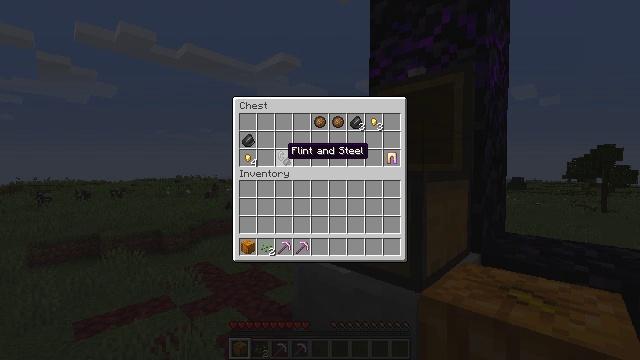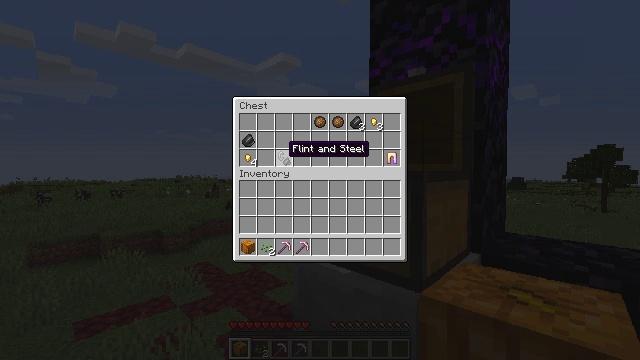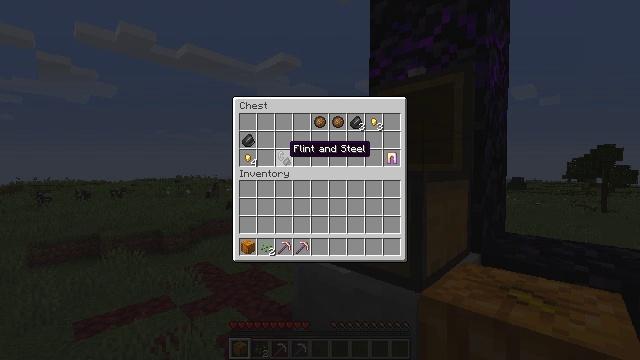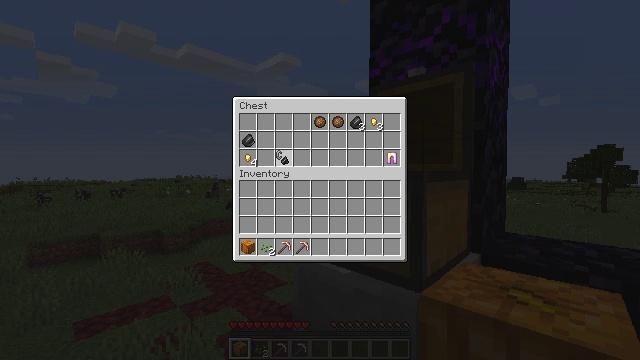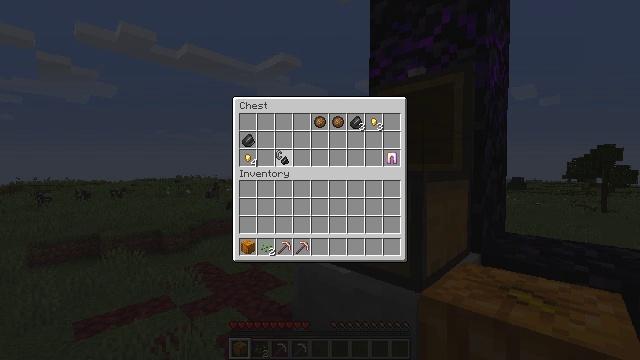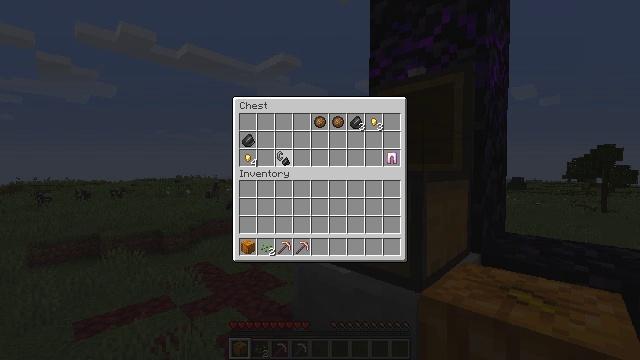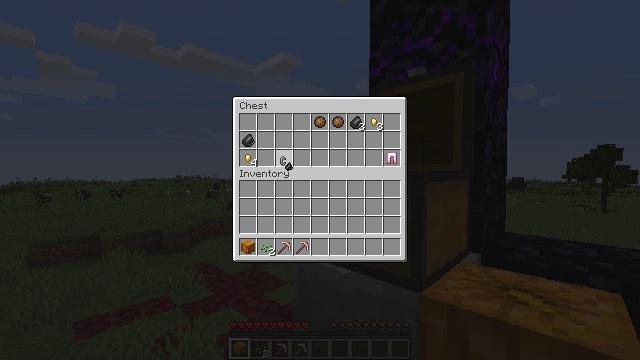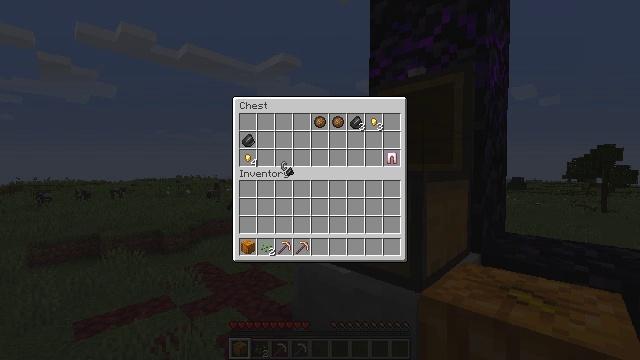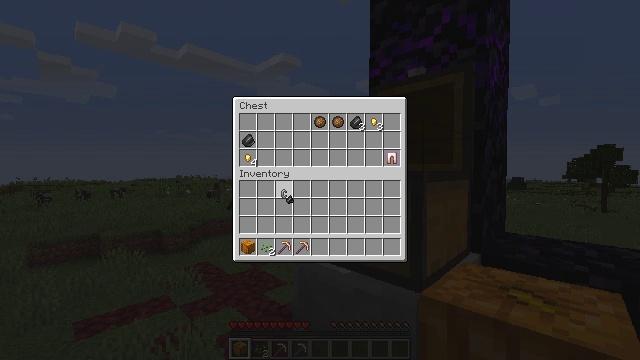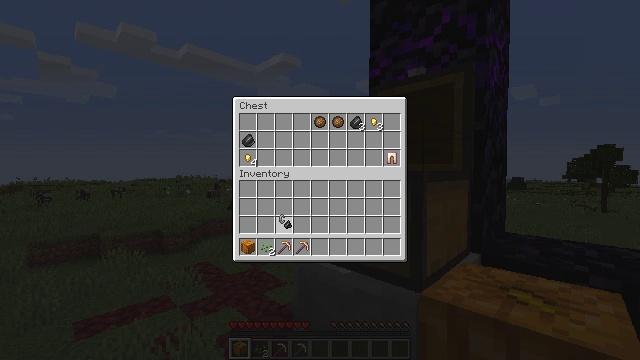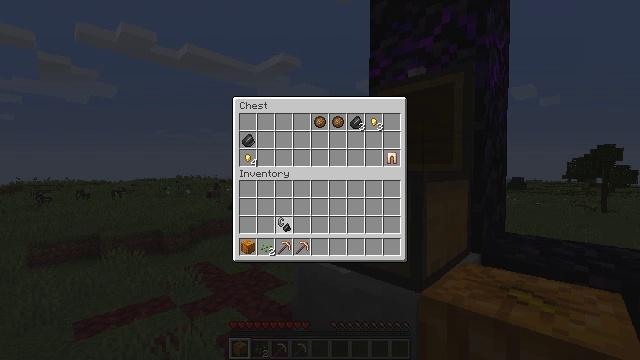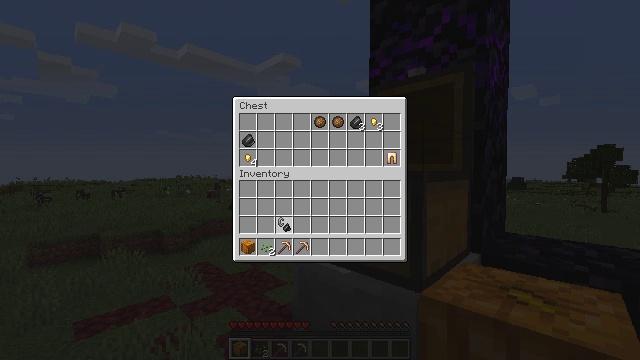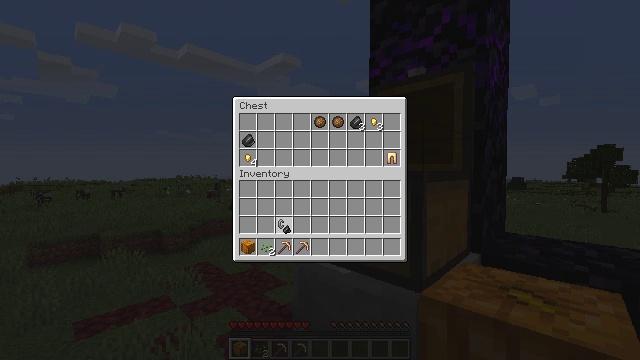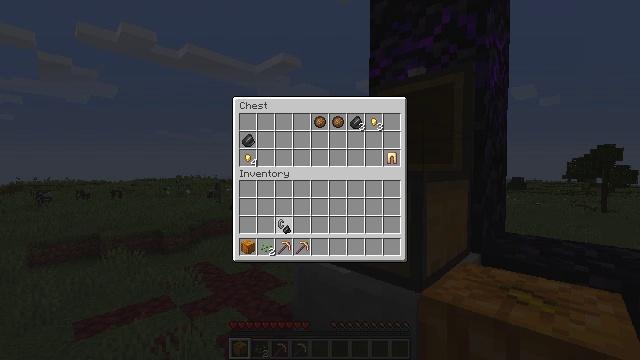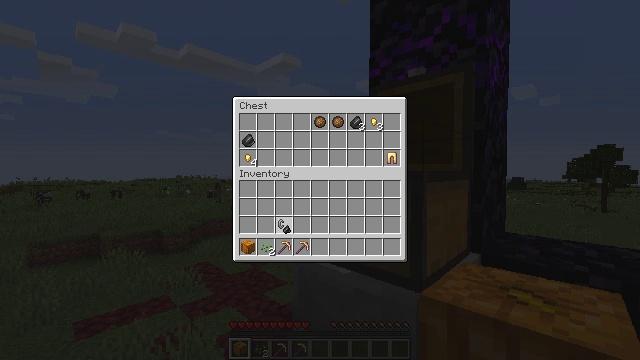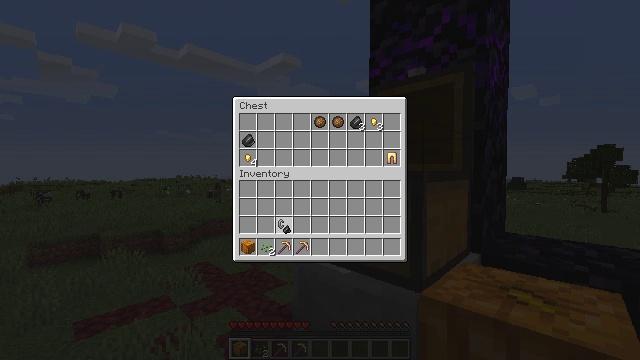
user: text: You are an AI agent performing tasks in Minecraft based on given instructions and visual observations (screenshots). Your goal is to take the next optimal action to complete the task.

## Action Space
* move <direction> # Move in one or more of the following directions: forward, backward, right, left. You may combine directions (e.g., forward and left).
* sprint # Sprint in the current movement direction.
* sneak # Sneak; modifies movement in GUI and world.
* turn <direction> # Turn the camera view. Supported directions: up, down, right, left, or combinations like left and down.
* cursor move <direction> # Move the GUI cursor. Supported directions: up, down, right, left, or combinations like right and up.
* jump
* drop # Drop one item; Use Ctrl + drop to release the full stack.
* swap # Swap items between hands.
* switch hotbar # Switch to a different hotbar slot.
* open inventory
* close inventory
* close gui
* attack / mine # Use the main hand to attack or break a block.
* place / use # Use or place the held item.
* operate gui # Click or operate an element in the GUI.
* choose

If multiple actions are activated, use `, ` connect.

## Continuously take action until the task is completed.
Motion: motion action
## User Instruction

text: Dig up the grass block for dirt.
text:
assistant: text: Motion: no_op
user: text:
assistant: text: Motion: no_op
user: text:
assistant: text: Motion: attack / mine
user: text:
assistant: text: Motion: attack / mine
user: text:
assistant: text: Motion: attack / mine
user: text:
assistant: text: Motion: no_op
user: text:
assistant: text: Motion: no_op
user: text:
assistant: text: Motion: turn down
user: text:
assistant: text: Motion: turn down
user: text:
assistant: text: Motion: no_op
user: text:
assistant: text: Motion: no_op
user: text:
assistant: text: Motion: no_op
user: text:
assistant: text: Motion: no_op
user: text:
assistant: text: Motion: no_op
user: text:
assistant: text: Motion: no_op
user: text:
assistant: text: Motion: attack / mine
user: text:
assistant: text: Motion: attack / mine
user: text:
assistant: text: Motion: no_op
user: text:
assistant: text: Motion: turn left and up
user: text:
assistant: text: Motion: turn left and up
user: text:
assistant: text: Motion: turn left and up
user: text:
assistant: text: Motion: no_op
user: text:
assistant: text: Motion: no_op
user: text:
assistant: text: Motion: no_op
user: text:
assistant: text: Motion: no_op
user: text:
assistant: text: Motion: no_op
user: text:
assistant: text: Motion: no_op
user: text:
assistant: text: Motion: no_op
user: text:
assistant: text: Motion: no_op
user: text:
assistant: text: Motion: attack / mine